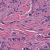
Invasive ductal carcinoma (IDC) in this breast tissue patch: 1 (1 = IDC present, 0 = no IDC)